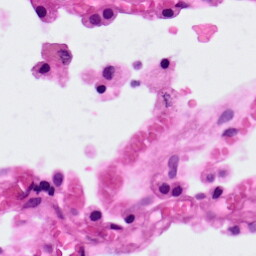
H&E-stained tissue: Lung